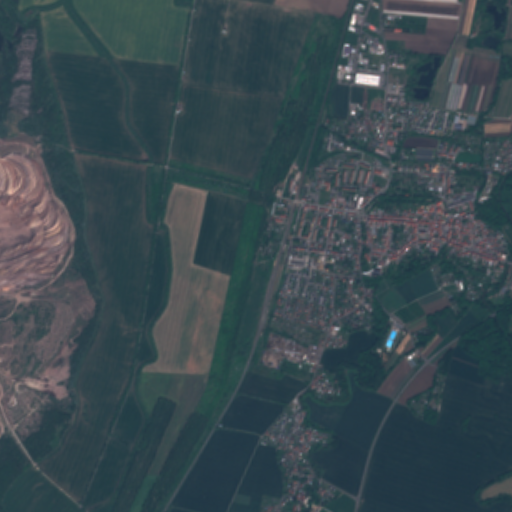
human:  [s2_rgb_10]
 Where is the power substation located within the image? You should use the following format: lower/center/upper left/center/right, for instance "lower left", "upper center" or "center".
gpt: The power substation is located in the lower center of the image.
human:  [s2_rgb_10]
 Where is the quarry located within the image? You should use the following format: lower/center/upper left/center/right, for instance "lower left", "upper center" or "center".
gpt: The quarry is located in the left of the image.
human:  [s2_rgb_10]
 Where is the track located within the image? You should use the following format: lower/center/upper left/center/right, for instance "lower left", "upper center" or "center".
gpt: The track is located in the center right of the image.
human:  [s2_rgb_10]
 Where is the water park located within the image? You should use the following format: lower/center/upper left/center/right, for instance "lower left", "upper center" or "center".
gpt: The water park is located in the lower right of the image.
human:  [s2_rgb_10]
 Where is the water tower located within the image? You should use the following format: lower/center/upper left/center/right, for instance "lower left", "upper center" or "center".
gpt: The water tower is located in the center of the image.
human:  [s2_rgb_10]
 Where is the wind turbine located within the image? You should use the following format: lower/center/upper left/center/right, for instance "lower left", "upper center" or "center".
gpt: The wind turbine is located in the upper center of the image.
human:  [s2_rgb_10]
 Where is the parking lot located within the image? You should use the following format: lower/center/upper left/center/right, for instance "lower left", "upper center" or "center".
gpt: There is no parking lot in the image.